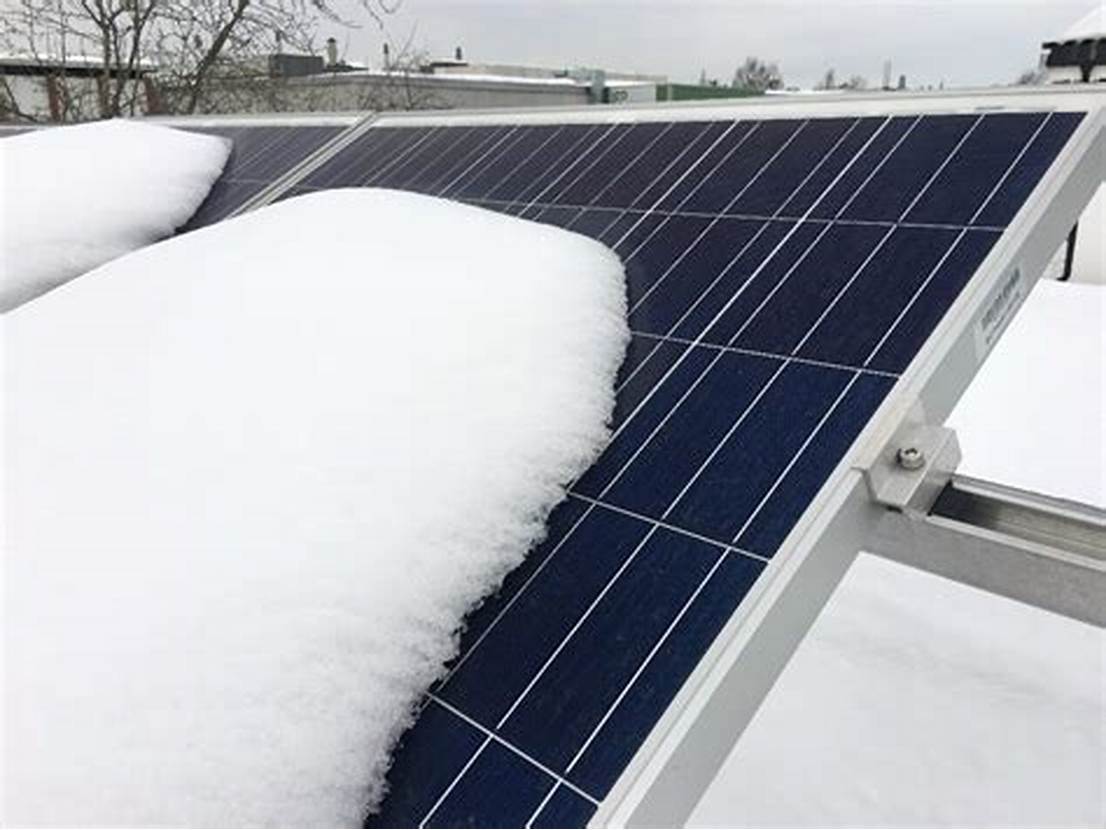
Label: Snow-Covered